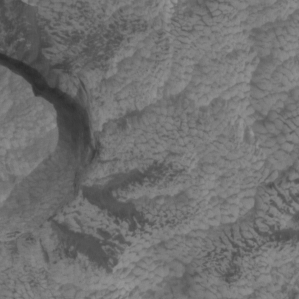
Label: non_frost